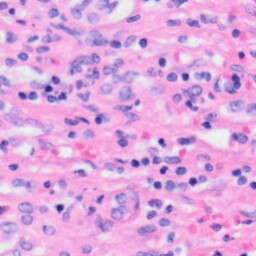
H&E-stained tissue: Liver